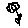
Label: flower